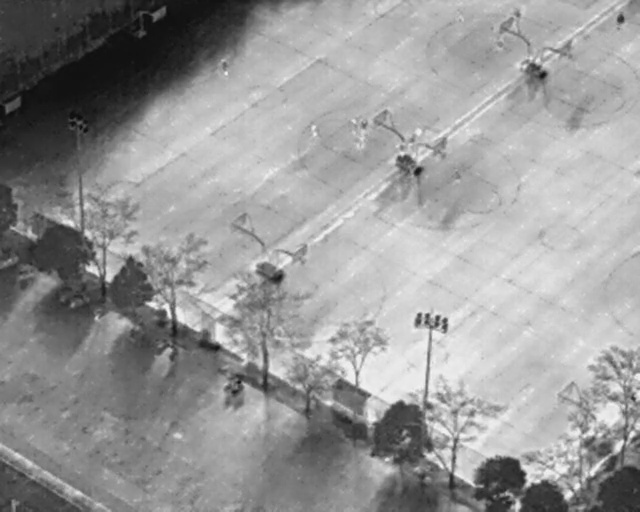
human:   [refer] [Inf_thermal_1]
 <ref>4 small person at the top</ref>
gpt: <box>[[47, 24, 50, 26, 180], [55, 23, 57, 25, 5], [54, 23, 56, 25, 160], [64, 24, 66, 26, 2]]</box>

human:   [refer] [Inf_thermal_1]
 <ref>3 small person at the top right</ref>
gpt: <box>[[70, 2, 72, 4, 2], [79, 1, 82, 3, 2], [95, 3, 98, 4, 8]]</box>

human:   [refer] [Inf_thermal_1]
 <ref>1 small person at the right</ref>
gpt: <box>[[70, 33, 72, 35, 2]]</box>

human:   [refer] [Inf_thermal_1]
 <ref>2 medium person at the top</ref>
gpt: <box>[[33, 12, 36, 14, 176], [55, 26, 57, 29, 2]]</box>